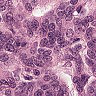
Metastatic tissue present: yes